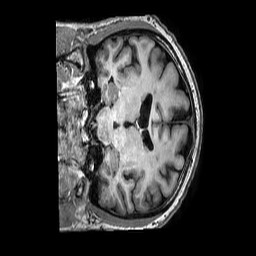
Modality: T1w
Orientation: coronal
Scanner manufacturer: philips
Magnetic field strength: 3 T
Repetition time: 0.006613 s
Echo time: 0.00297 s